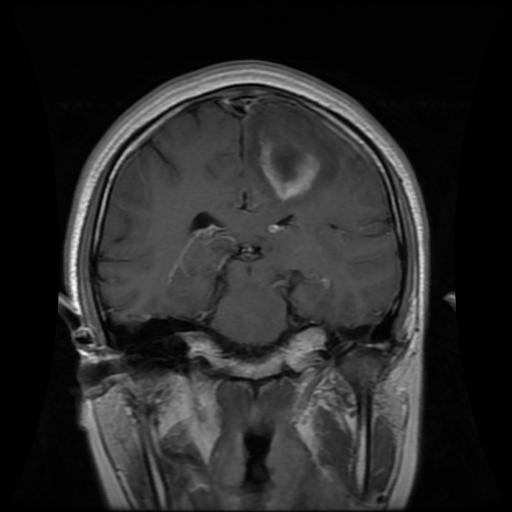
Label: glioma